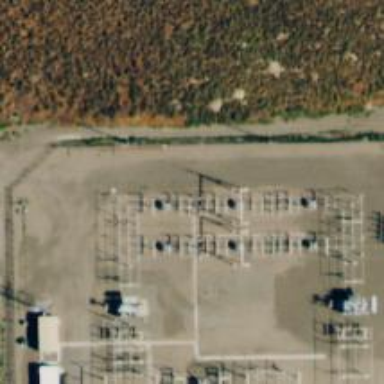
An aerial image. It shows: Switch for power supply.